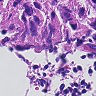
Metastatic tissue present: yes